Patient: sex M, age 31
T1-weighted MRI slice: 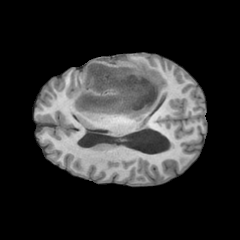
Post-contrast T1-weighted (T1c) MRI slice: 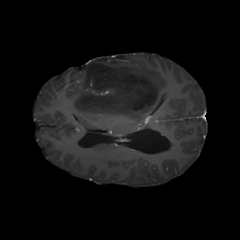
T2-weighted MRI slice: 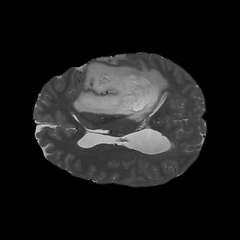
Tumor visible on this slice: yes
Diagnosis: Astrocytoma, IDH-mutant
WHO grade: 3